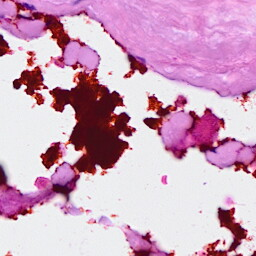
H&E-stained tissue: Breast